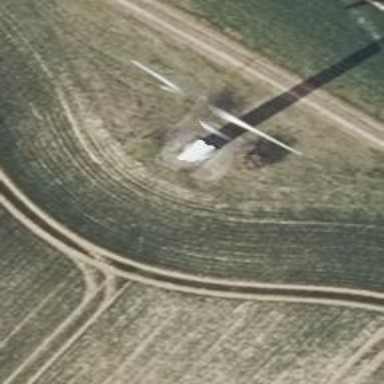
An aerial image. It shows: Wind turbine generating electricity using wind as the power source. The turbine type is horizontal axis.